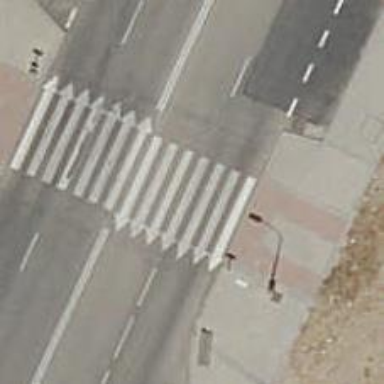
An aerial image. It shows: Uncontrolled footway crossing with markings.